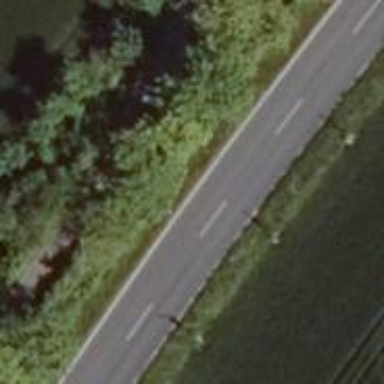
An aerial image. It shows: Asphalt road classified as tertiary.